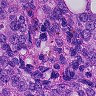
Metastatic tissue present: yes